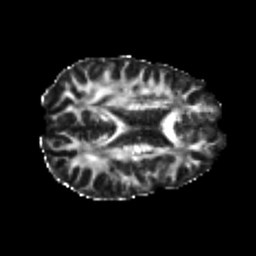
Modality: FA
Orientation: axial
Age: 24
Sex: male
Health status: healthy
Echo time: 0.074 s